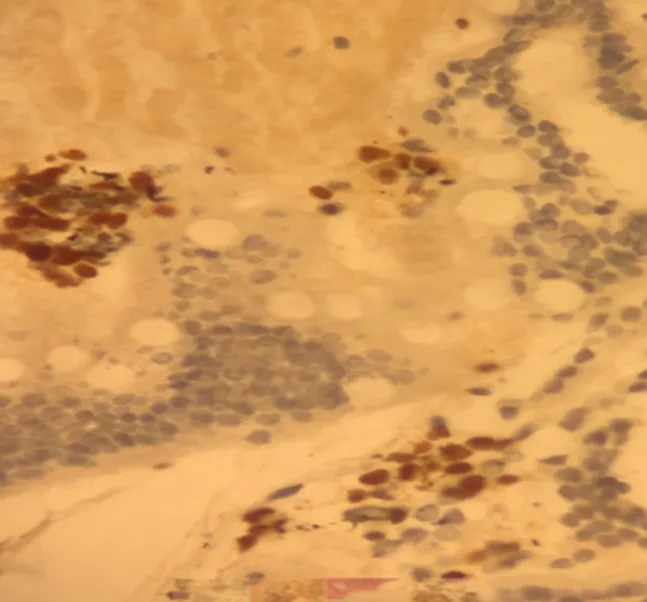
estrogen receptor expression by the tumor cells.
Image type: pathology (immunostaining)